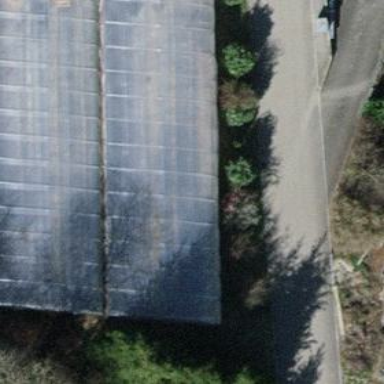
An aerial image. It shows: Greenhouse.